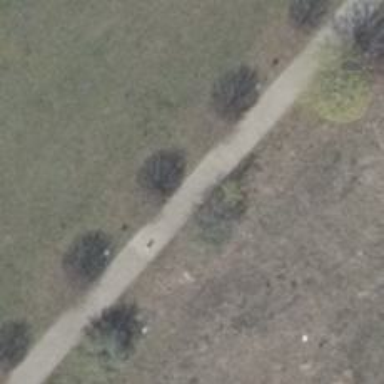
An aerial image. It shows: Concrete path.